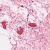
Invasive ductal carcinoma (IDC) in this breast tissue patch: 0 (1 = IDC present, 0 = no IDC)